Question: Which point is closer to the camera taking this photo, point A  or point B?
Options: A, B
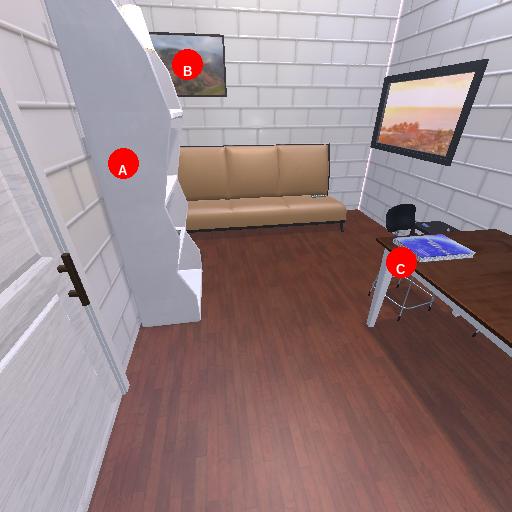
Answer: A